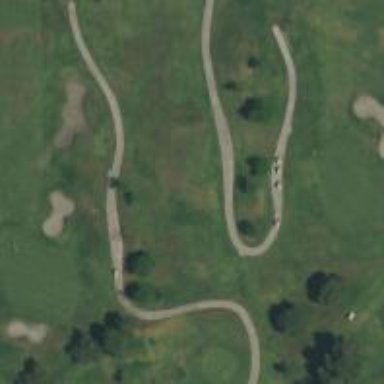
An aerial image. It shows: Path designated for golf carts.